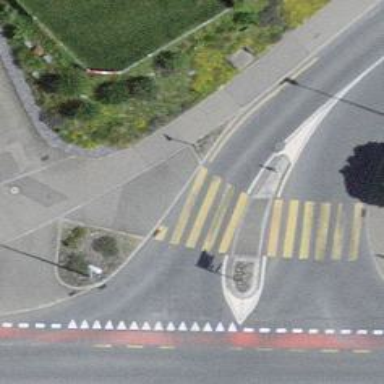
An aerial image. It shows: Footway located on traffic island.